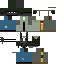
A male human skin with medium skin, wearing brown long hair dressed in a blue hoodie and blue pants, featuring a closed mouth.